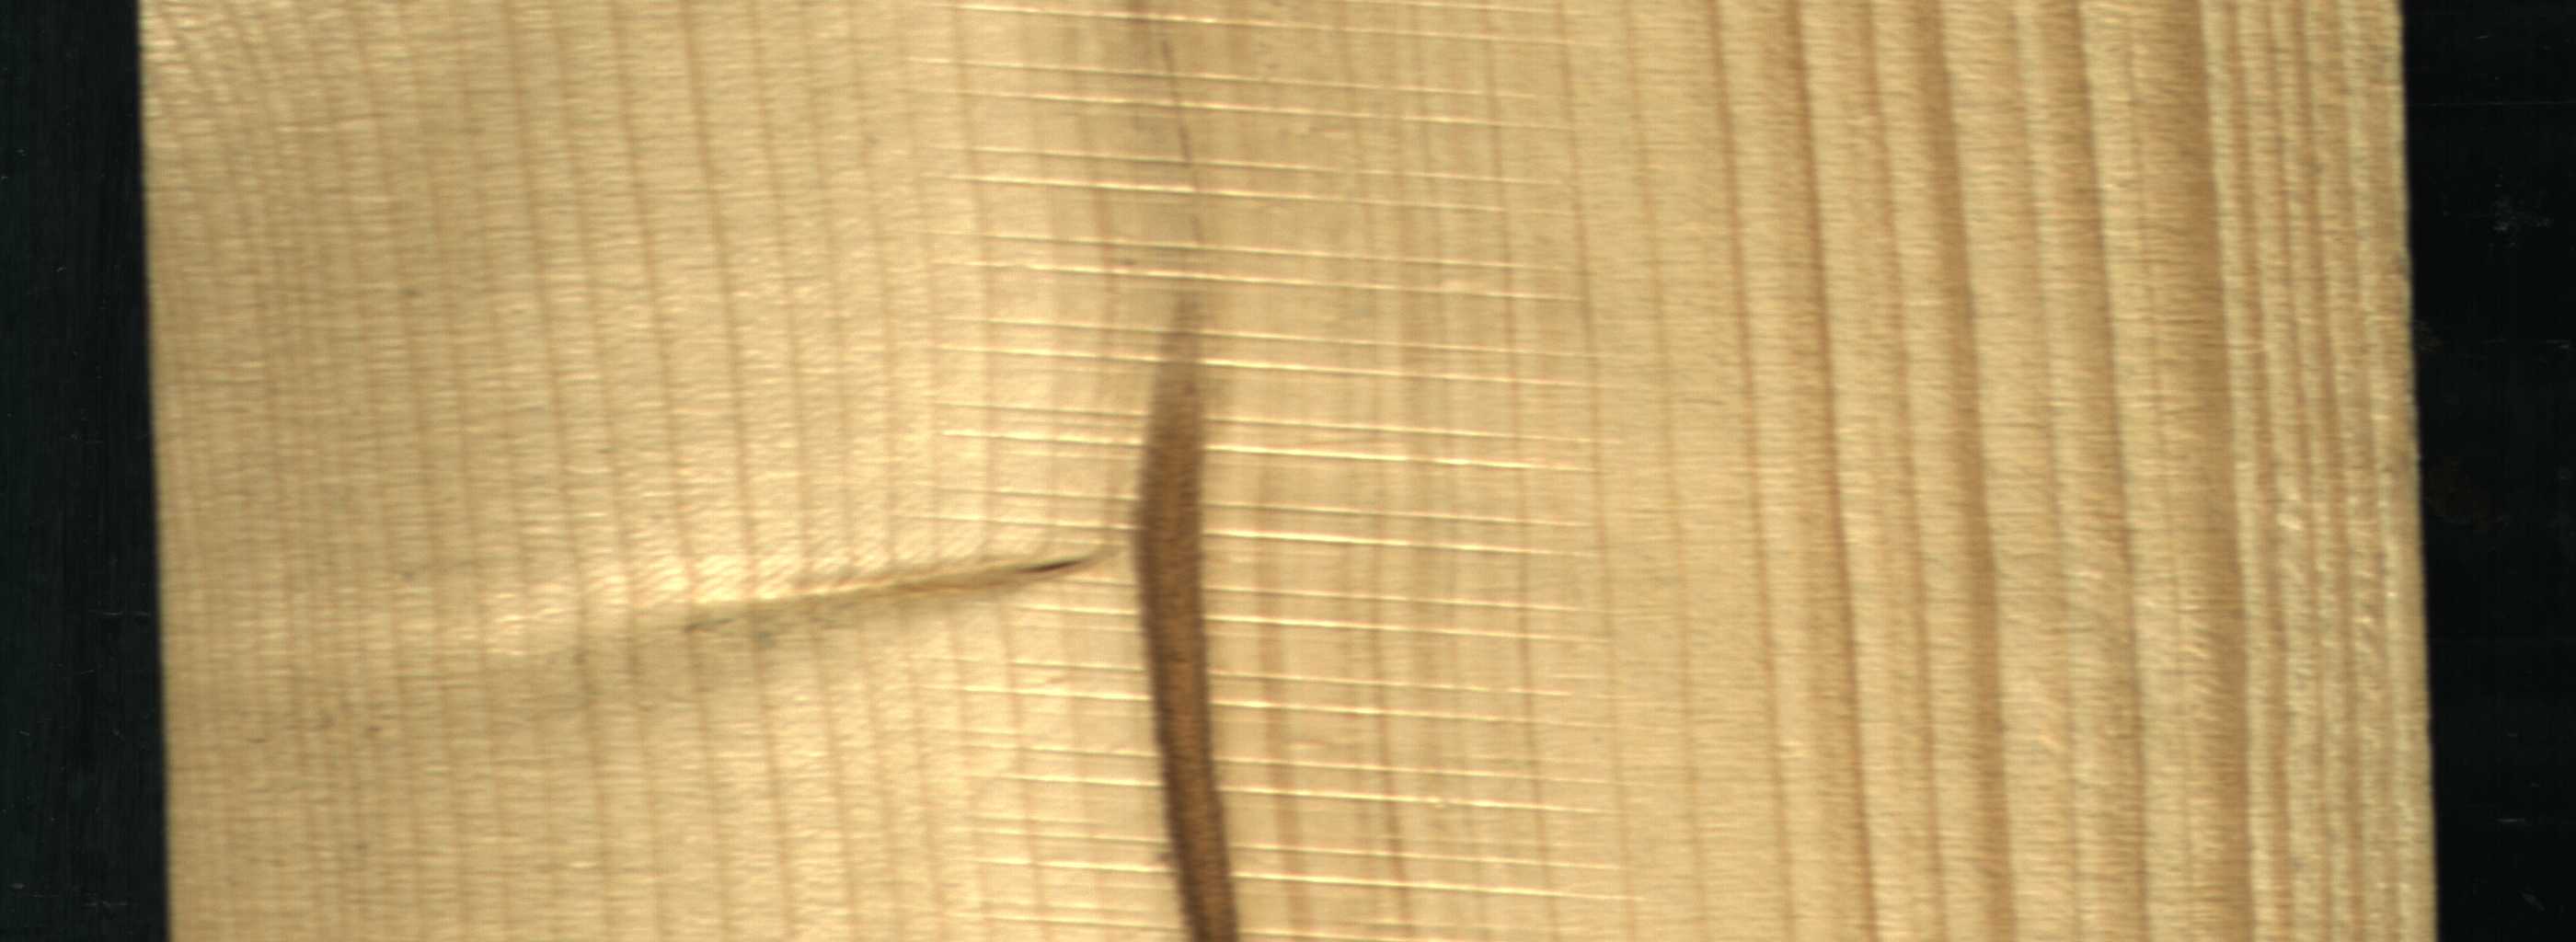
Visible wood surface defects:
Marrow
Live_Knot